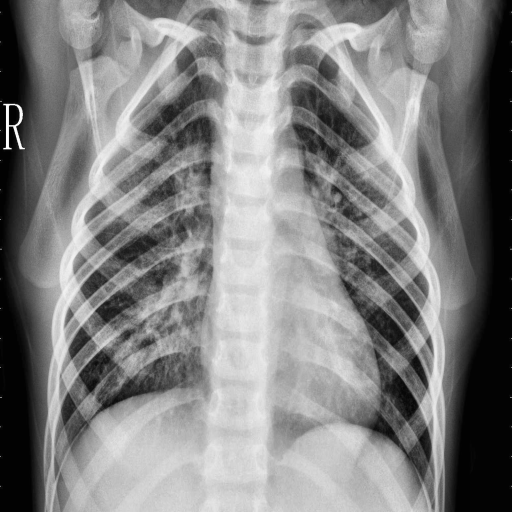
Finding: PNEUMONIA